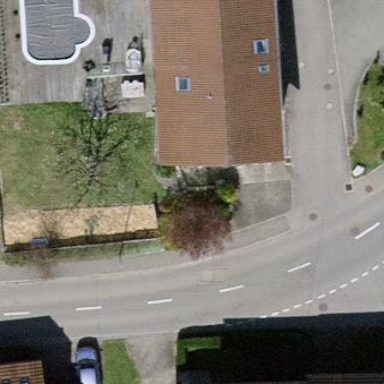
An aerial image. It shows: Residential building.